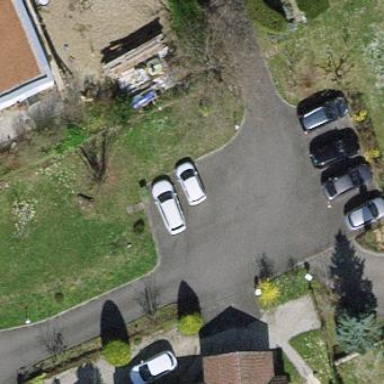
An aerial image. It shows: Street side parking area.